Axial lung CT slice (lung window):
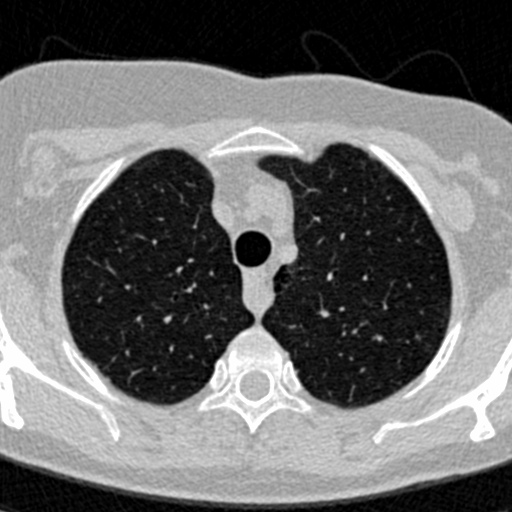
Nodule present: yes
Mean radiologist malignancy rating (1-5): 3